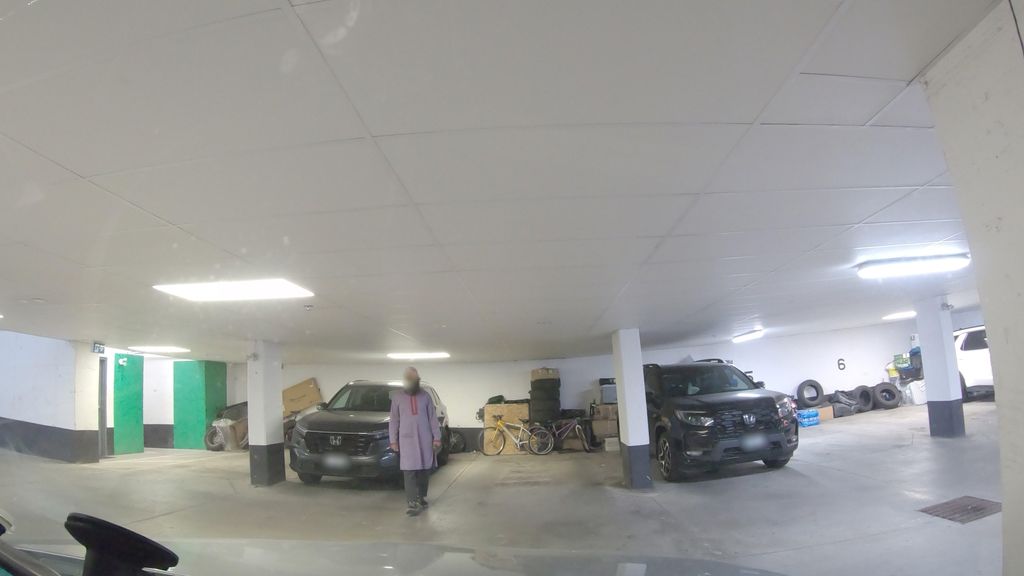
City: toronto